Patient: sex M, age 34
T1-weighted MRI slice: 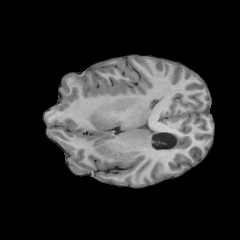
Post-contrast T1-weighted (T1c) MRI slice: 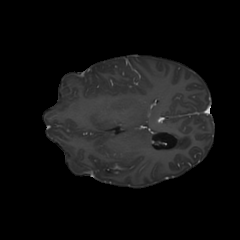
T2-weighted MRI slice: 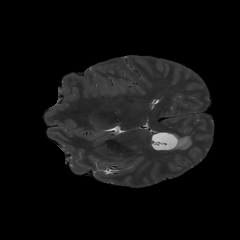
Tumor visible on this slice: no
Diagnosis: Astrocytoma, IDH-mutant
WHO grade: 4